九年级 · 解析几何
(本小题 8.0 分)

如图, $\odot Q$ 的半径为 2 , 在 $\odot Q$ 的对称轴 $l_{1}$ 上取一点 $O$, 使得 $O Q=\sqrt{5}$ (点 $O$ 在点 $Q$ 的下方), 过 $O$
作直线 $l_{2} \perp l_{1}, P$ 为直线 $l_{2}$ 上的一点, 过点 $P$ 作 $\odot Q$ 的切线 $P A, P B$, 切点为 $A, B$, 连接 $A B$

(1)当 $O P=O Q$ 时, 求 $P A$ 的长;

(2)连接 $P Q$, 当 $P Q \cdot A B$ 最小时, 求 $P A$ 的长;

(3)试证明点 $P$ 在直线 $l_{2}$ 上运动时, 弦 $A B$ 必过一个定点.
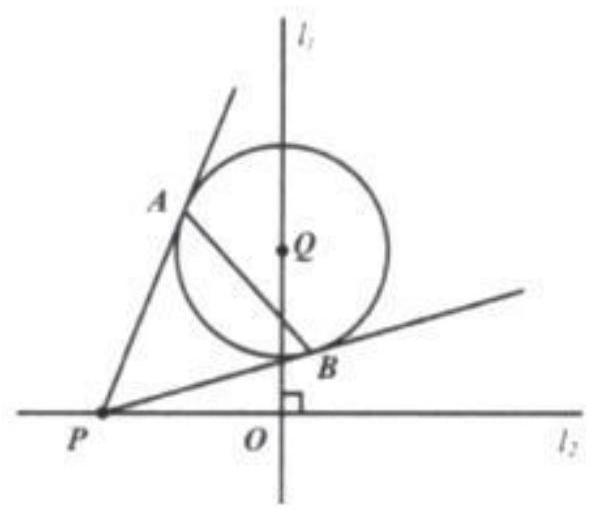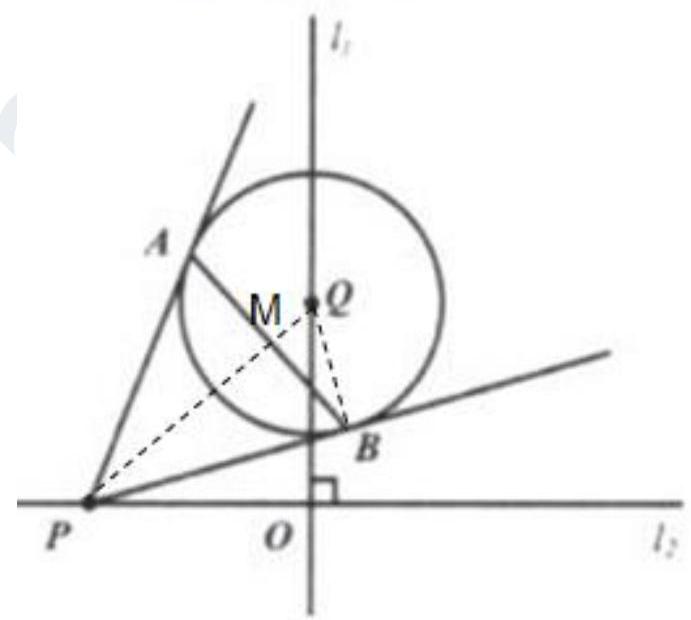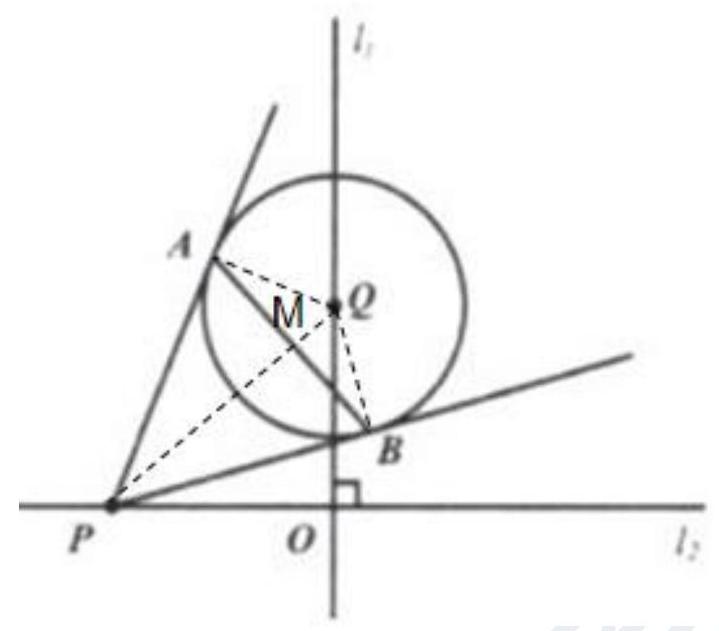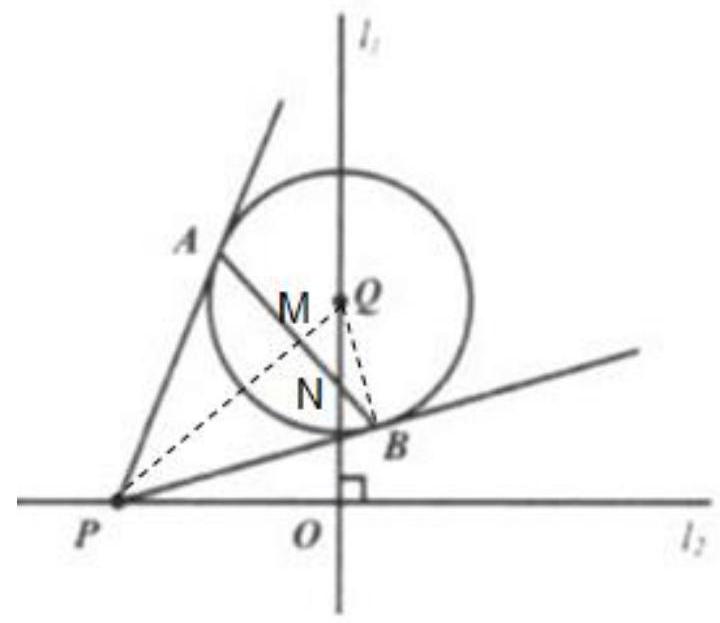
答案: 解: (1)连接 $B Q 、 P Q$, 如图:

当 $O P=O Q=\sqrt{5}$ 时, $P Q=\sqrt{O P^{2}+O Q^{2}}=\sqrt{(\sqrt{5})^{2}+(\sqrt{5})^{2}}=\sqrt{10}$,

$\because P A 、 P B$ 是 $\odot Q$ 的两条切线,

$\therefore P A=P B, \angle P B Q=90^{\circ}$,

在 $R t \triangle P B Q$ 中, $\angle P B Q=90^{\circ}, P Q=\sqrt{10}, B Q=2$,

$P B=\sqrt{P Q^{2}-B Q^{2}}=\sqrt{(\sqrt{10})^{2}-2^{2}}=\sqrt{6}$,

$\therefore P A=P B=\sqrt{6}$;

(2)连接 $B Q 、 P Q 、 A Q$, 如图:

$\because P A 、 P B$ 是 $\odot Q$ 的两条切线,

$\therefore P Q$ 垂直平分线段 $A B, \angle P B Q=90^{\circ}, P A=P B$,

$\because S_{\text {四远形 } A P B Q}=\frac{1}{2} P Q \cdot A B, S_{\text {四边形 } A P B Q}=2 S_{\triangle P B Q}=2 \times \frac{1}{2} P B \cdot B Q=P B \cdot B Q$,

$\therefore \frac{1}{2} P Q \cdot A B=P B \cdot B Q$

又 $\because B Q=2$,

$\therefore P Q \cdot A B=2 P B \cdot B Q=2 P B \times 2=4 P B$,

在Rt $\triangle P B Q$ 中, $\angle P B Q=90^{\circ}, B Q=2, P B=\sqrt{P Q^{2}-2^{2}}=\sqrt{P Q^{2}-4}$,

$\because P$ 是直线 $l_{2}$ 上一点, 根据垂线段最短可知, $O 、 P$ 两点重合时, $P Q$ 最短, $P Q$ 的最小值为 $O Q$ 的长,

$\therefore P Q$ 的最小值为 $\sqrt{5}$, 此时 $P B$ 有最小值, $P Q \cdot A B$ 有最小值,

$\therefore$ 此时 $P B$ 的最小值为 $P B=\sqrt{P Q^{2}-2^{2}}=\sqrt{(\sqrt{5})^{2}-4}=1$,

$\therefore P A=P B=1$,

$\therefore$ 当 $P Q \cdot A B$ 最小时, $P A$ 的长为 1 ;

(3)证明: 设弦 $A B$ 交 $O Q$ 于 $N$, 连接 $B Q 、 P Q$, 如图:

在Rt $\triangle O P Q$ 中, $\angle P O Q=90^{\circ}, O Q=\sqrt{5}$,

$\therefore \sin \angle O P Q=\frac{O Q}{P Q}=\frac{\sqrt{5}}{P Q}$,

$\because P A 、 P B$ 是 $\odot Q$ 的两条切线,

$\therefore P Q$ 垂直平分线段 $A B, \angle P B Q=90^{\circ}$,

$\therefore \angle B M Q=\angle B M P=90^{\circ}$,

在四边形 $O P M N$ 中, $\angle P M N=\angle P O N=90^{\circ}$,

$\therefore \angle M P O+\angle M N O=360^{\circ}-\angle P M N-\angle P O N=360^{\circ}-90^{\circ}-90^{\circ}=180^{\circ}$,

又 $\because \angle M N Q+\angle M N O=180^{\circ}$,

$\therefore \angle M N Q=\angle M P O$,

$\therefore \sin \angle M N Q=\sin \angle M P O=\frac{\sqrt{5}}{P Q}$,

在Rt $\triangle M N Q$ 中, $\angle N M Q=90^{\circ}, \sin \angle M N Q=\frac{M Q}{N Q}$,

$\therefore \frac{M Q}{N Q}=\frac{\sqrt{5}}{P Q}$,

$\therefore N Q=\frac{P Q \cdot M Q}{\sqrt{5}}$,

$\because \angle Q M B=\angle Q B P=90^{\circ}, \angle B Q M=\angle P Q B$,

$\therefore \triangle Q M B \sim \triangle Q B P$,

$\therefore \frac{Q M}{Q B}=\frac{Q B}{Q P}$,

$\because B Q=2$,

$\therefore M Q=\frac{B Q^{2}}{P Q}=\frac{2^{2}}{P Q}=\frac{4}{P Q}$,
$\therefore N Q=\frac{P Q \cdot M Q}{\sqrt{5}}=\frac{P Q}{\sqrt{5}} \cdot \frac{4}{P Q}=\frac{4}{5} \sqrt{5}$,

$\therefore$ 点 $P$ 在直线 $l_{2}$ 上运动时, 弦 $A B$ 必过一个定点 $N$, 且 $Q N=\frac{4}{5} \sqrt{5}$.

【解析】本题主要考查了切线的性质, 切线长定理, 锐角三角函数的概念, 勾股定理, 相似三角形的判定与性质, 解答本题的关键是掌握利用相似三角形的性质求线段长的思路与方法.

(1) 当 $O P=O Q=\sqrt{5}$ 时, 利用勾股定理求出 $P Q=\sqrt{O P^{2}+O Q^{2}}=\sqrt{10}$, 根据切线长定理可得 $P A=$ $P B, \angle P B Q=90^{\circ}$, 在 $R t \triangle P B Q$ 中, $\angle P B Q=90^{\circ}, P Q=\sqrt{10}, B Q=2$, 利用勾股定理求出 $P B=\sqrt{6}$,得出 $P A=P B=\sqrt{6}$ 即可;

(2)连接 $B Q 、 P Q 、 A Q$, 根据切线的性质和切线长定理得出 $P Q$ 垂直平分线段 $A B, \angle P B Q=90^{\circ}, P A=$ $P B$, 利用三角形的面积公式得出 $S_{\text {四边形 } A P B Q}=\frac{1}{2} P Q \cdot A B, S_{\text {四达形 } A P B Q}=2 S_{\triangle P B Q}=2 \times \frac{1}{2} P B \cdot B Q=$ $P B \cdot B Q, P A=P B, \frac{1}{2} P Q \cdot A B=P B \cdot B Q$, 再根据 $B Q=2$, 得出 $P Q \cdot A B=2 P B \cdot B Q=2 P B \times 2=$ $4 P B$, 在 $R t \triangle P B Q$ 中, $P B=\sqrt{P Q^{2}-2^{2}}=\sqrt{P Q^{2}-4}$, 根据垂线段最短可知, $O 、 P$ 两点重合时, $P Q$ 最短, $P Q$ 的最小值为 $O Q$ 的长, 为 $\sqrt{5}$, 此时 $P B$ 有最小值, $P Q \cdot A B$ 有最小值, $P B$ 的最小值为 $P B=$ $\sqrt{P Q^{2}-2^{2}}=1$, 再根据 $P A=P B=1$ 即可;

(3)设弦 $A B$ 交 $O Q$ 于 $N$, 连接 $B Q 、 P Q$, 在 $R t \triangle O P Q$ 中, 可得 $\sin \angle O P Q=\frac{O Q}{P Q}=\frac{\sqrt{5}}{P Q}$, 根据切线长定理可得 $P Q$ 垂直平分线段 $A B, \angle P B Q=90^{\circ}, \angle B M Q=\angle B M P=90^{\circ}$, 根据四边形的内角和可得 $\angle M P O+\angle M N O=180^{\circ}$, 再根据邻补角的概念可得 $\angle M N Q+\angle M N O=180^{\circ}$, 进一步得出 $\angle M N Q=$ $\angle M P O$, 所以 $\sin \angle M N Q=\sin \angle M P O=\frac{\sqrt{5}}{P Q}$, 在 $R t \triangle M N Q$ 中, $\sin \angle M N Q=\frac{M Q}{N Q}$, 求出 $N Q=\frac{P Q \cdot M Q}{\sqrt{5}}$,然后证明 $\triangle Q M B \sim \triangle Q B P$ 得出 $\frac{Q M}{Q B}=\frac{Q B}{Q P}$, 求出 $M Q=\frac{B Q^{2}}{P Q}=\frac{4}{P Q}, N Q=\frac{P Q \cdot M Q}{\sqrt{5}}=\frac{4}{5} \sqrt{5}$, 即可得出点 $P$在直线 $l_{2}$ 上运动时, 弦 $A B$ 必过一个定点 $N$, 且 $Q N=\frac{4}{5} \sqrt{5}$.